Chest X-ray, PA view. Patient: 46 years old, sex M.
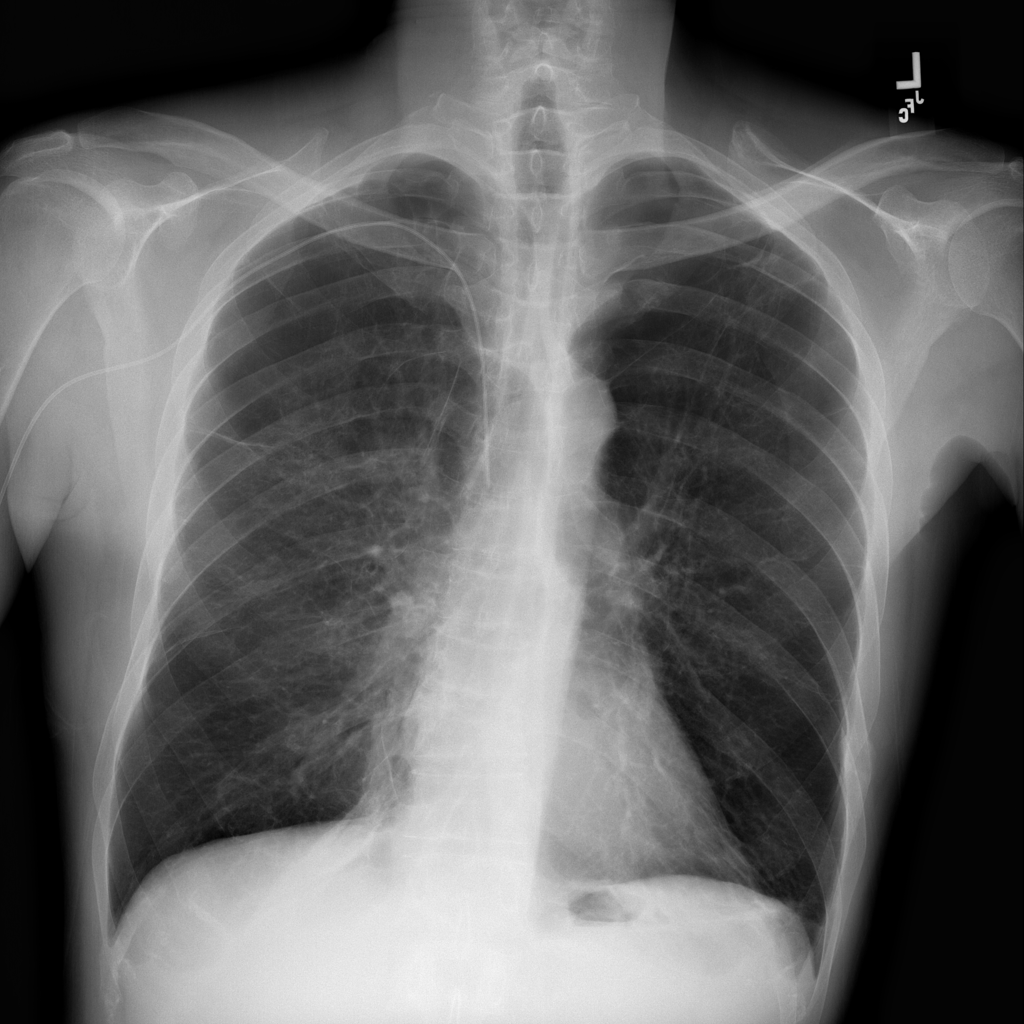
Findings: Consolidation